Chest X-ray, AP view. Patient: 65 years old, sex M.
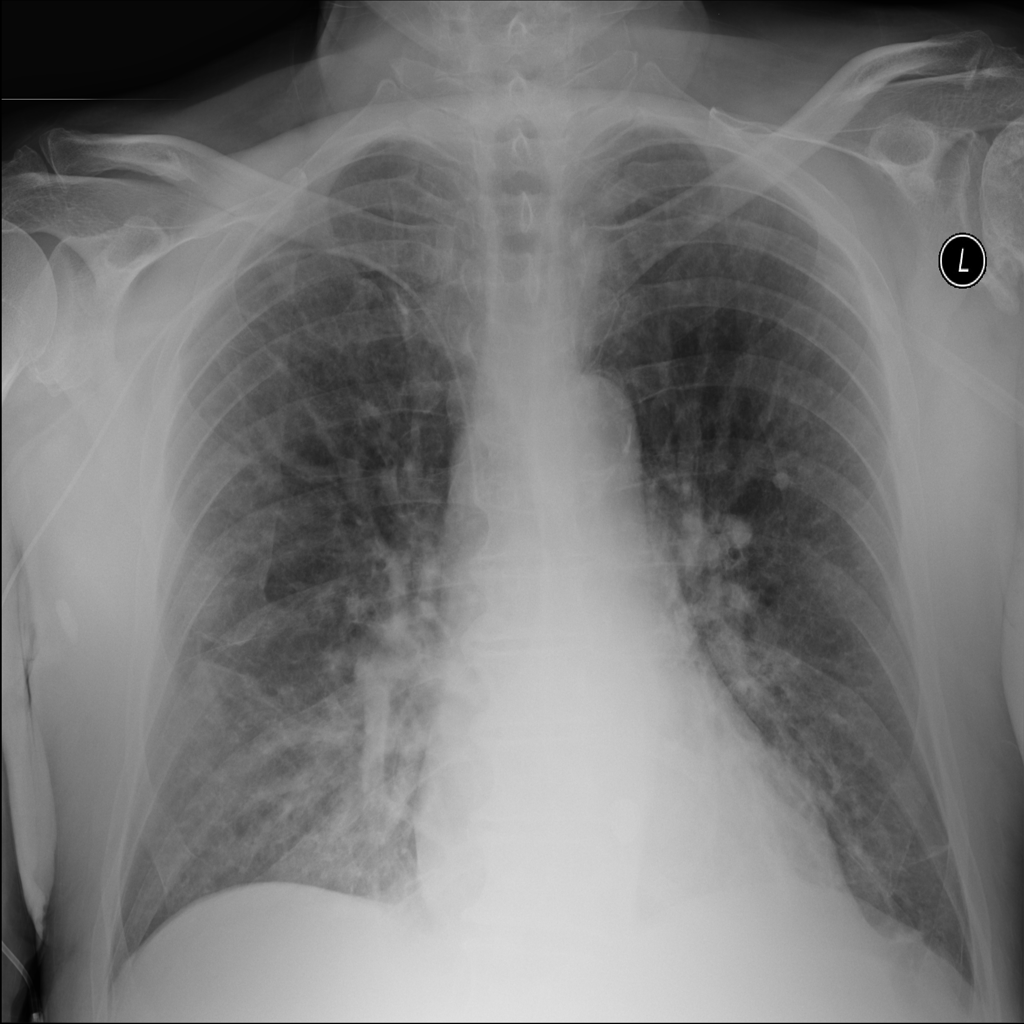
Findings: Atelectasis, Infiltration